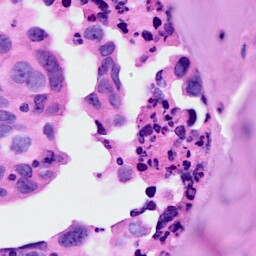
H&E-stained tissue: Breast